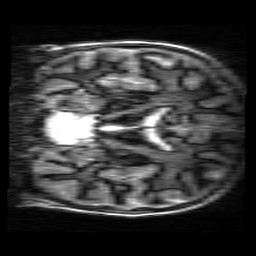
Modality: MP2RAGE
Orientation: coronal
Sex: male
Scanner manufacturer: siemens
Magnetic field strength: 3 T
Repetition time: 5 s
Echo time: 0.00368 s